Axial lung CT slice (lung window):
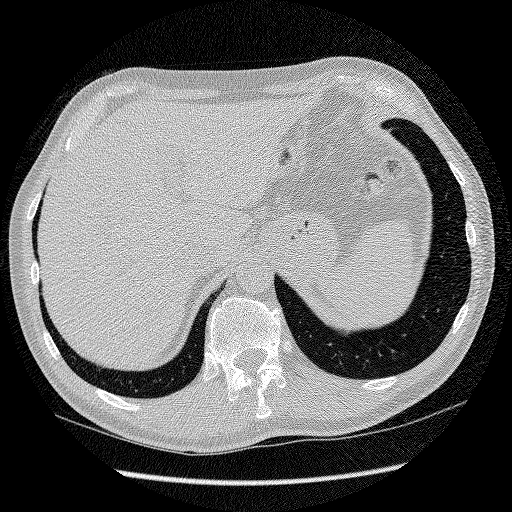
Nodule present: no